Aerial crown-view tile of a tropical tree (Barro Colorado Island, Panama), acquired 20250616:
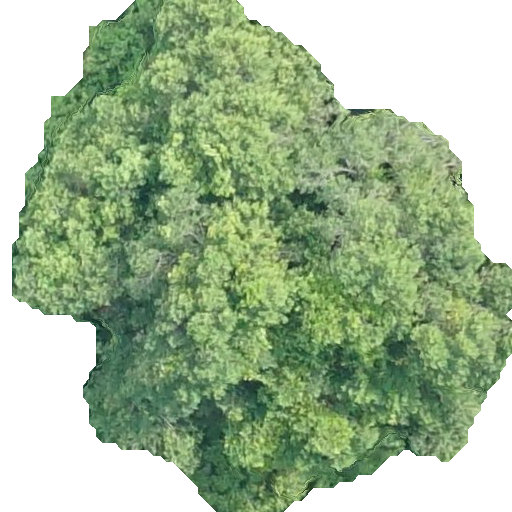
Species: Calophyllum longifolium
GBIF accepted scientific name: Calophyllum longifolium
Crown area: 262.481 m²